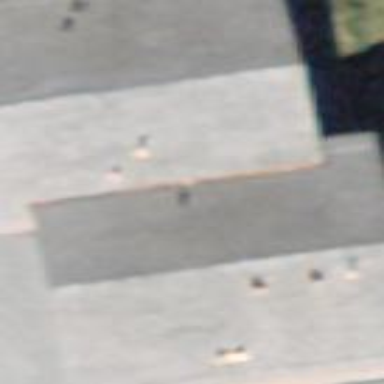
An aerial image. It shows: Building with tiled roof.